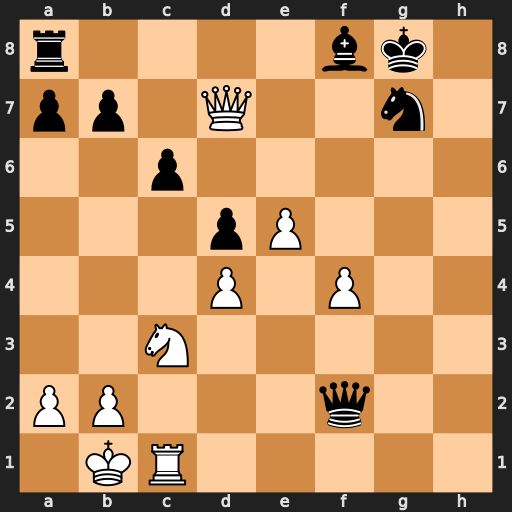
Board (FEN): r4bk1/pp1Q2n1/2p5/3pP3/3P1P2/2N5/PP3q2/1KR5
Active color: w
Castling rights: -
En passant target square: -
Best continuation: Nxd5 cxd5 Qxd5+